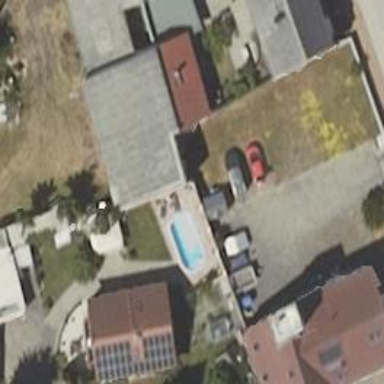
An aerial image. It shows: Swimming pool located in leisure land.